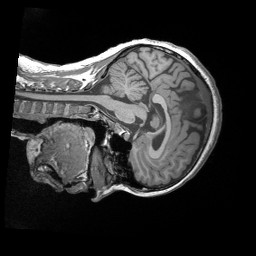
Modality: T1w
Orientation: sagittal
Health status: healthy